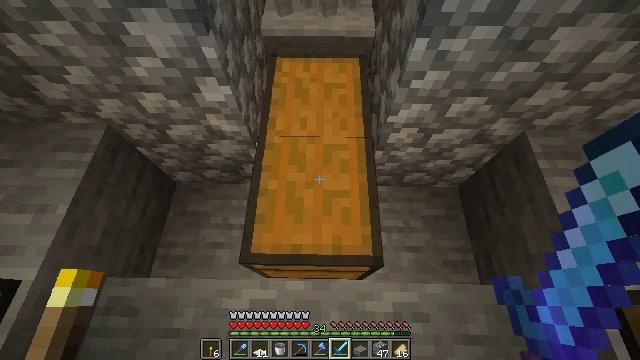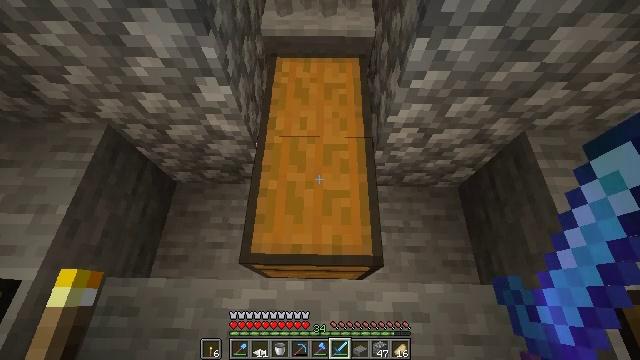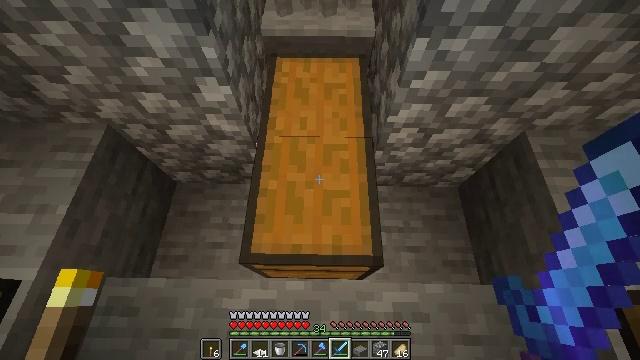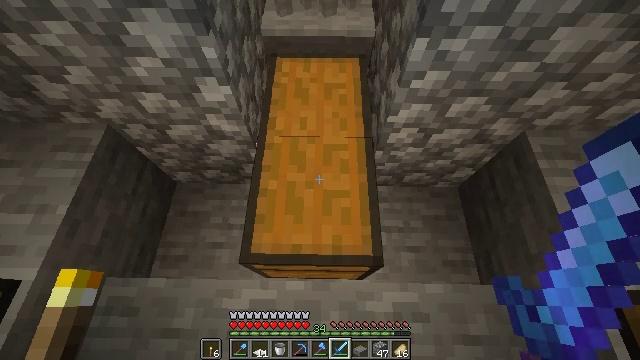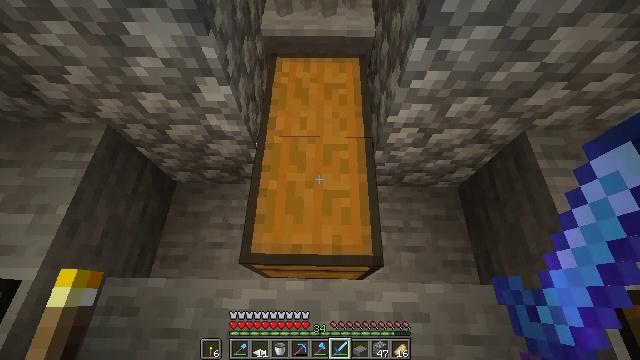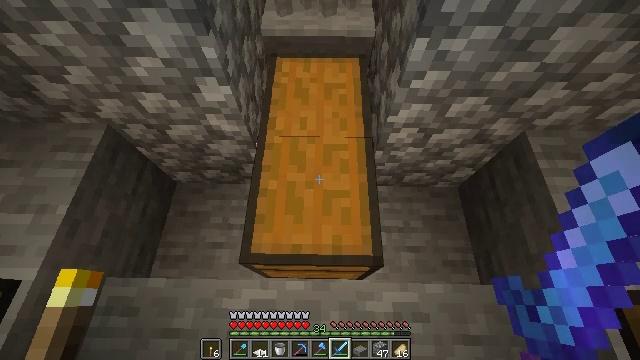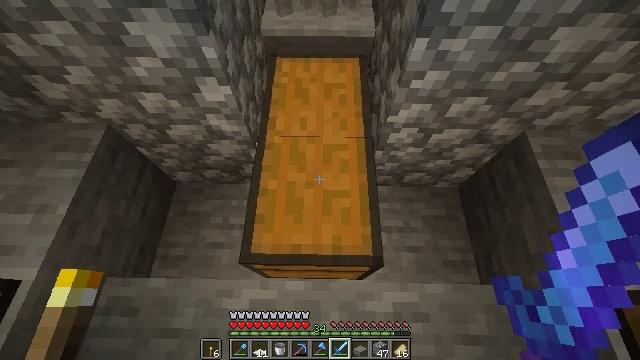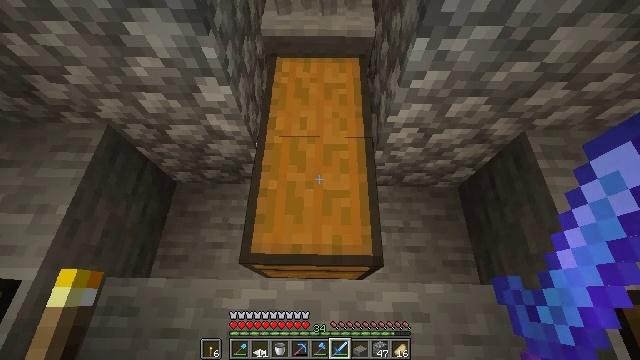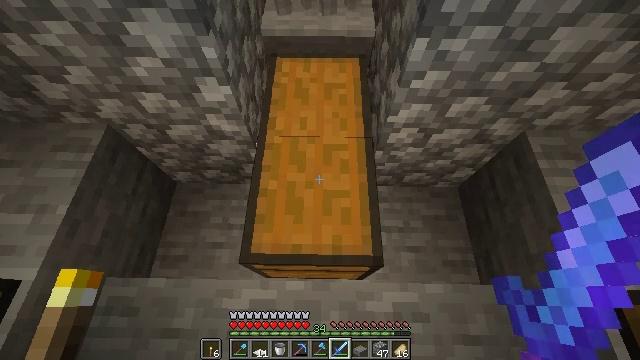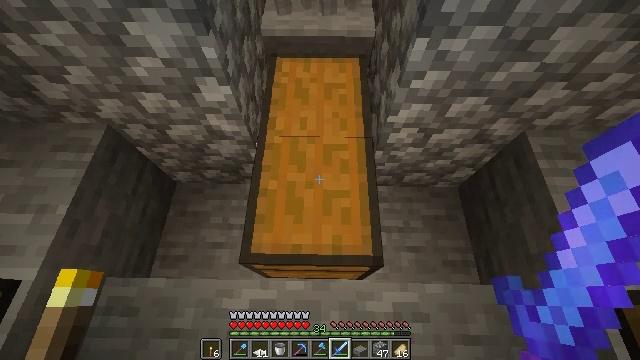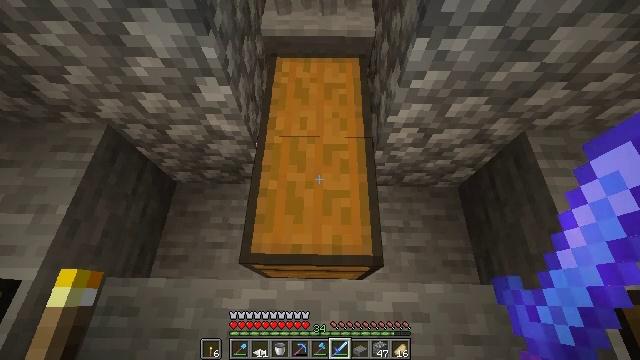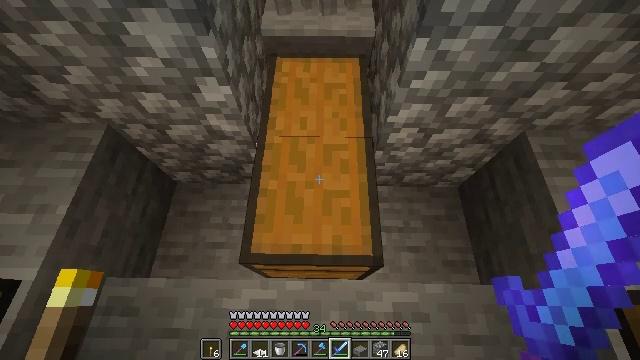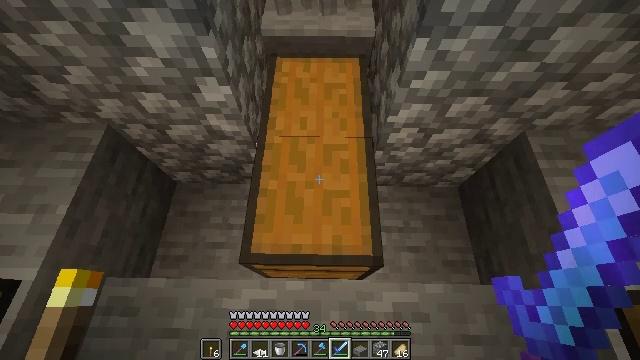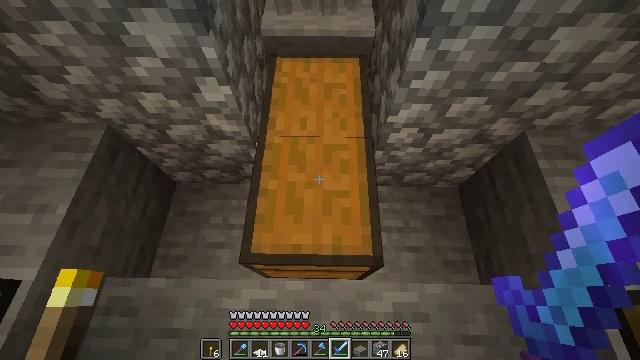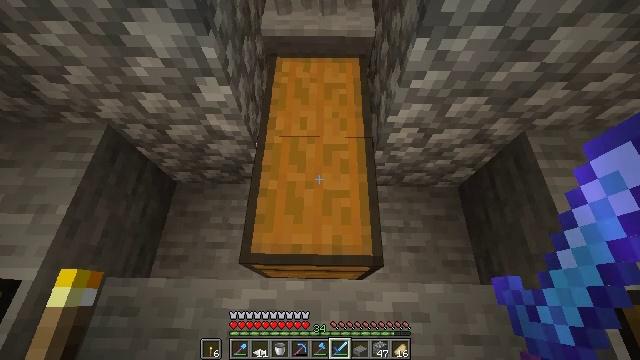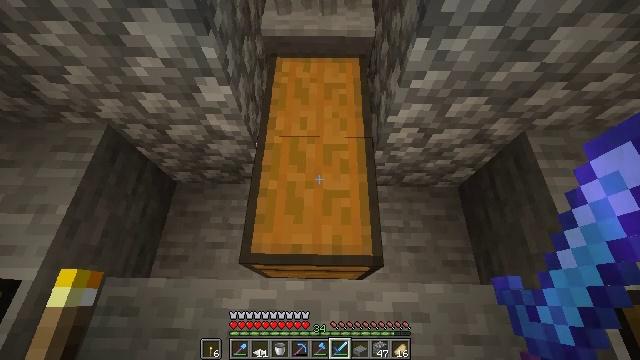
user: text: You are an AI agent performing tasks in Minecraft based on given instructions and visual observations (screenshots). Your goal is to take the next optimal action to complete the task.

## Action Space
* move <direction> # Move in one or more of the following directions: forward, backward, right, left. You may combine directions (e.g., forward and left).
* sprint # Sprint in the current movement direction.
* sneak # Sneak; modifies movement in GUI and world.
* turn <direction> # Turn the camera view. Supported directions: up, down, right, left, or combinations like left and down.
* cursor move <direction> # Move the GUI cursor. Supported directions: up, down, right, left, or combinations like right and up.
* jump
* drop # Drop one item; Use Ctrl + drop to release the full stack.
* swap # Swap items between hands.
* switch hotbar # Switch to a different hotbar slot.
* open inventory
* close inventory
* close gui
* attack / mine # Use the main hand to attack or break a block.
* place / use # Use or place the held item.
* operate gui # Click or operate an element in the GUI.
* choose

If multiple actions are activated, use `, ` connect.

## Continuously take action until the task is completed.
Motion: motion action
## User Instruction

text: Drop a diamond sword.
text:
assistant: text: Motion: no_op
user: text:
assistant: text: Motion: no_op
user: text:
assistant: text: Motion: no_op
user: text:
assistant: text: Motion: no_op
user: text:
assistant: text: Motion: no_op
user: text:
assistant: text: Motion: no_op
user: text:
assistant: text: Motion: no_op
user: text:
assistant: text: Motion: no_op
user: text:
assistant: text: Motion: no_op
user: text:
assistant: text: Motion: no_op
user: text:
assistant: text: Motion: no_op
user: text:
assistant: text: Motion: no_op
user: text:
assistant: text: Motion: no_op
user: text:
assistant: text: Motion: no_op
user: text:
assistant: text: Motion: no_op
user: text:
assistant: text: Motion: no_op
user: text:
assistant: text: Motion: no_op
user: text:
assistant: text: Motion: no_op
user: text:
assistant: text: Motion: no_op
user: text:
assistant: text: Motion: no_op
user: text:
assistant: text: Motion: no_op
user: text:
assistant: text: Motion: no_op
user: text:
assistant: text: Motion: no_op
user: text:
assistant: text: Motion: no_op
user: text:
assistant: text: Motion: no_op
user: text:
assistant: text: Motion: no_op
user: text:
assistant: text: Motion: no_op
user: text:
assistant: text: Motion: no_op
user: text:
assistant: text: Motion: no_op
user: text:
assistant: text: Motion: no_op